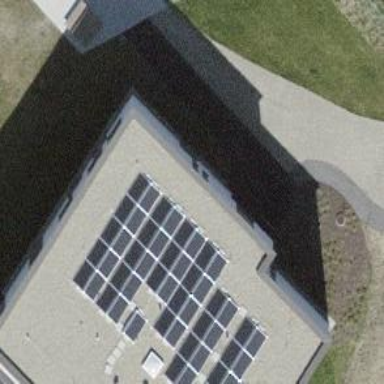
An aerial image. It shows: Solar power generator using photovoltaic panels.